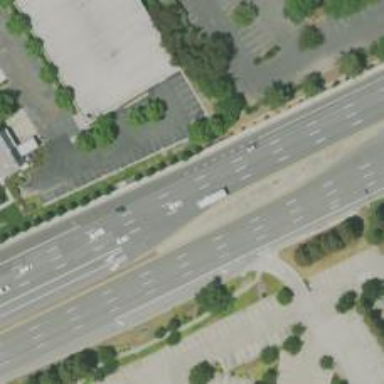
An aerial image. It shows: Trunk highway with expressway features.